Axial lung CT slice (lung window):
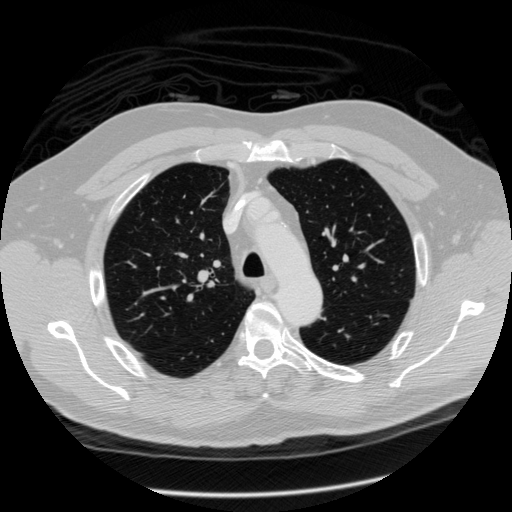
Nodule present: no